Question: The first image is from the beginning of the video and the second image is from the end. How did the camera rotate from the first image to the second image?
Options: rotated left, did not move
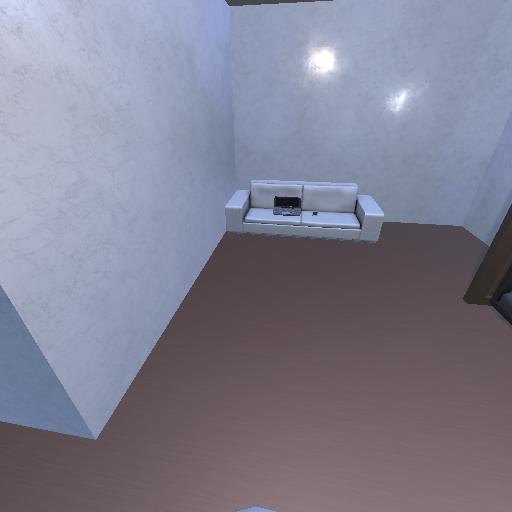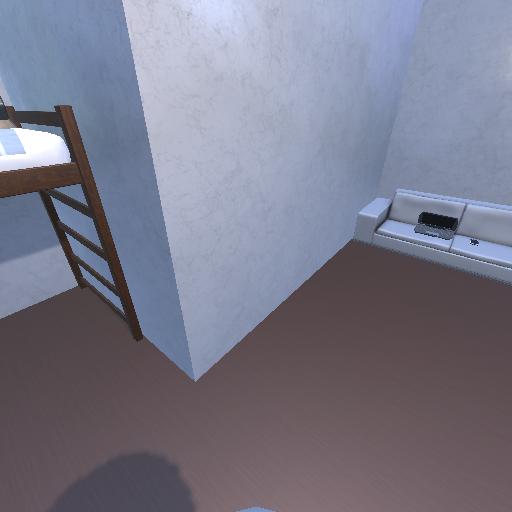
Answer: rotated left